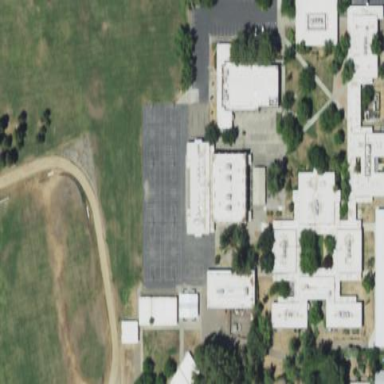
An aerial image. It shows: School.